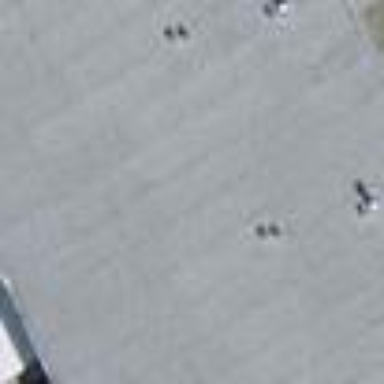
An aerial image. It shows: Residential building with skillion roof.